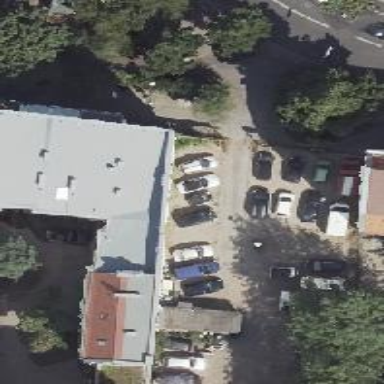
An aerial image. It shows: Shop that sells cars.